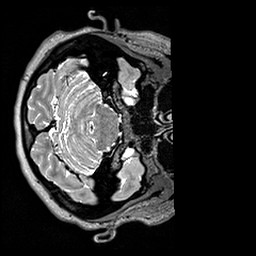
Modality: T2w
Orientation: axial
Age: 27
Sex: female
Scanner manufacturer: siemens
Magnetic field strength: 3 T
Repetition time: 3.2 s
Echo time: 0.408 s